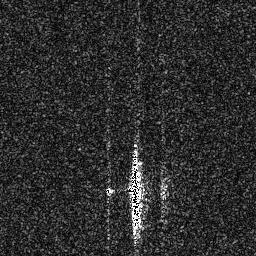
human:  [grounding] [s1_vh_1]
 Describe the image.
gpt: In the satellite image, there is  <ref>1 medium ship </ref> <box>[[48, 57, 55, 92, 0]]</box> located at bottom.